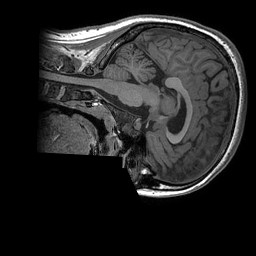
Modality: T1w
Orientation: sagittal
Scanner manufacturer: ge
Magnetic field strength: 3 T
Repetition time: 0.008156 s
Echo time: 0.00318 s